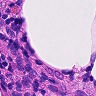
Metastatic tissue present: no